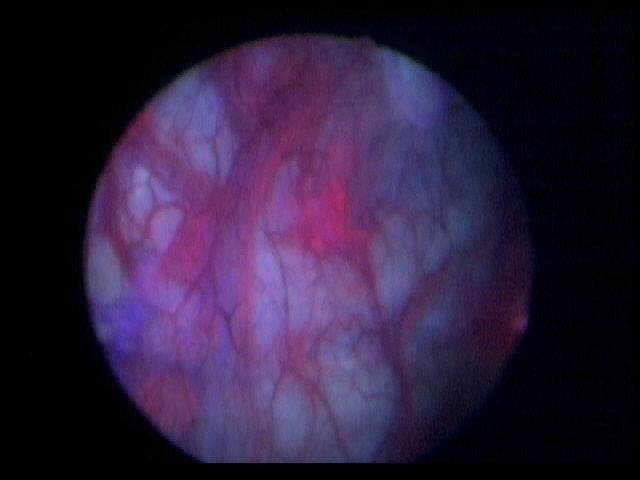
Modality: BLC
Class: Non-malignant
Subclass: BenignNOS
Lesion: L1
Morphology: Non-papillary
Bladder cancer association: No